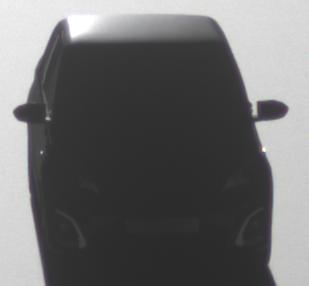
Make: Peugeot
Model: 108 1.0 VTi 68
Detailed model: 108
Model produced from: 2015/03
Model produced until: 2016/10
Doors: 3
Color: black
Road condition: dry road
Daytime: sunrise or sunset
Contrast: high contrast